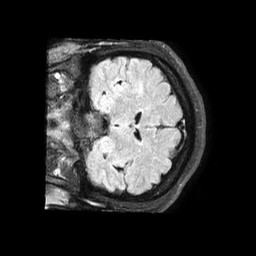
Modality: FLAIR
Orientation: coronal
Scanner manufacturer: philips
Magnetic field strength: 1.5 T
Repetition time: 6 s
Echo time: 0.09768 s